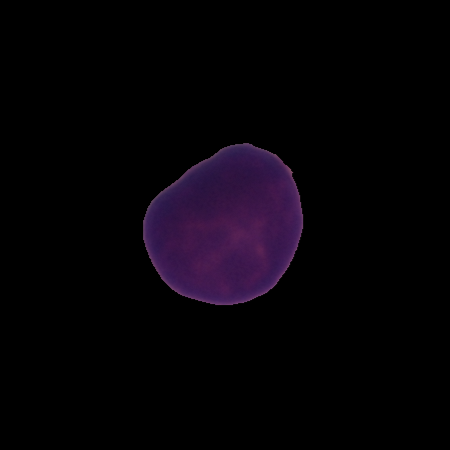
Label: healthy